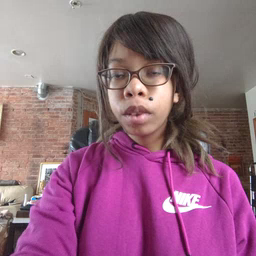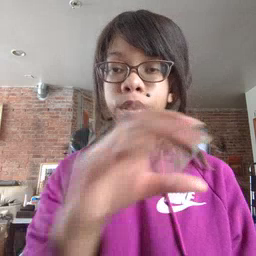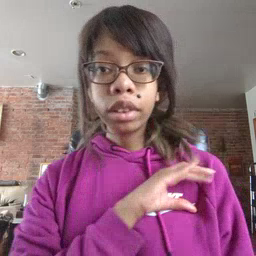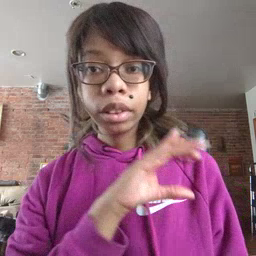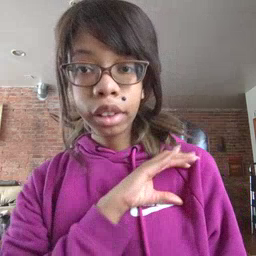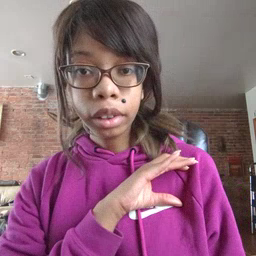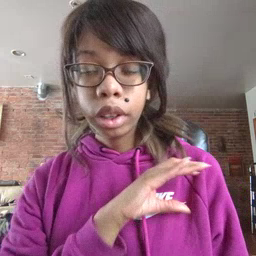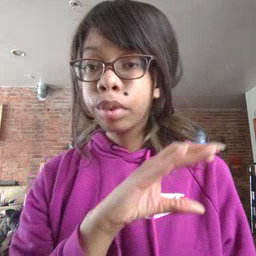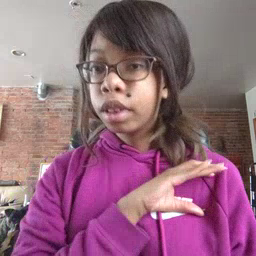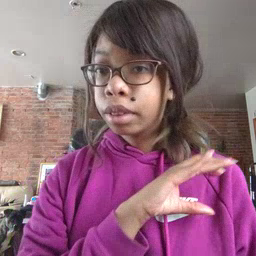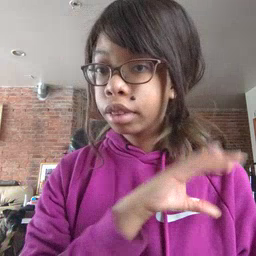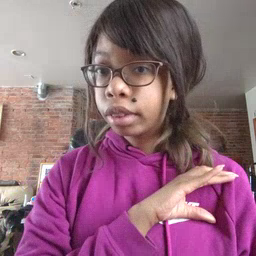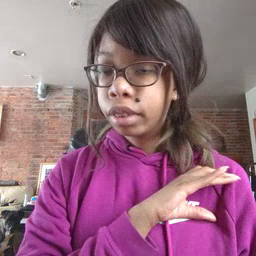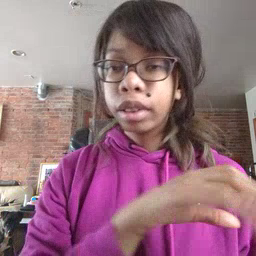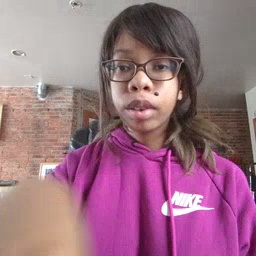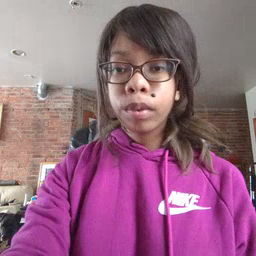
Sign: police